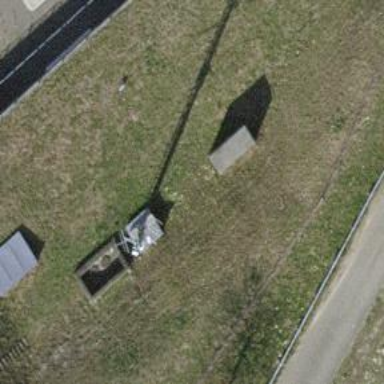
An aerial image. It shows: Antenna.